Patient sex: M
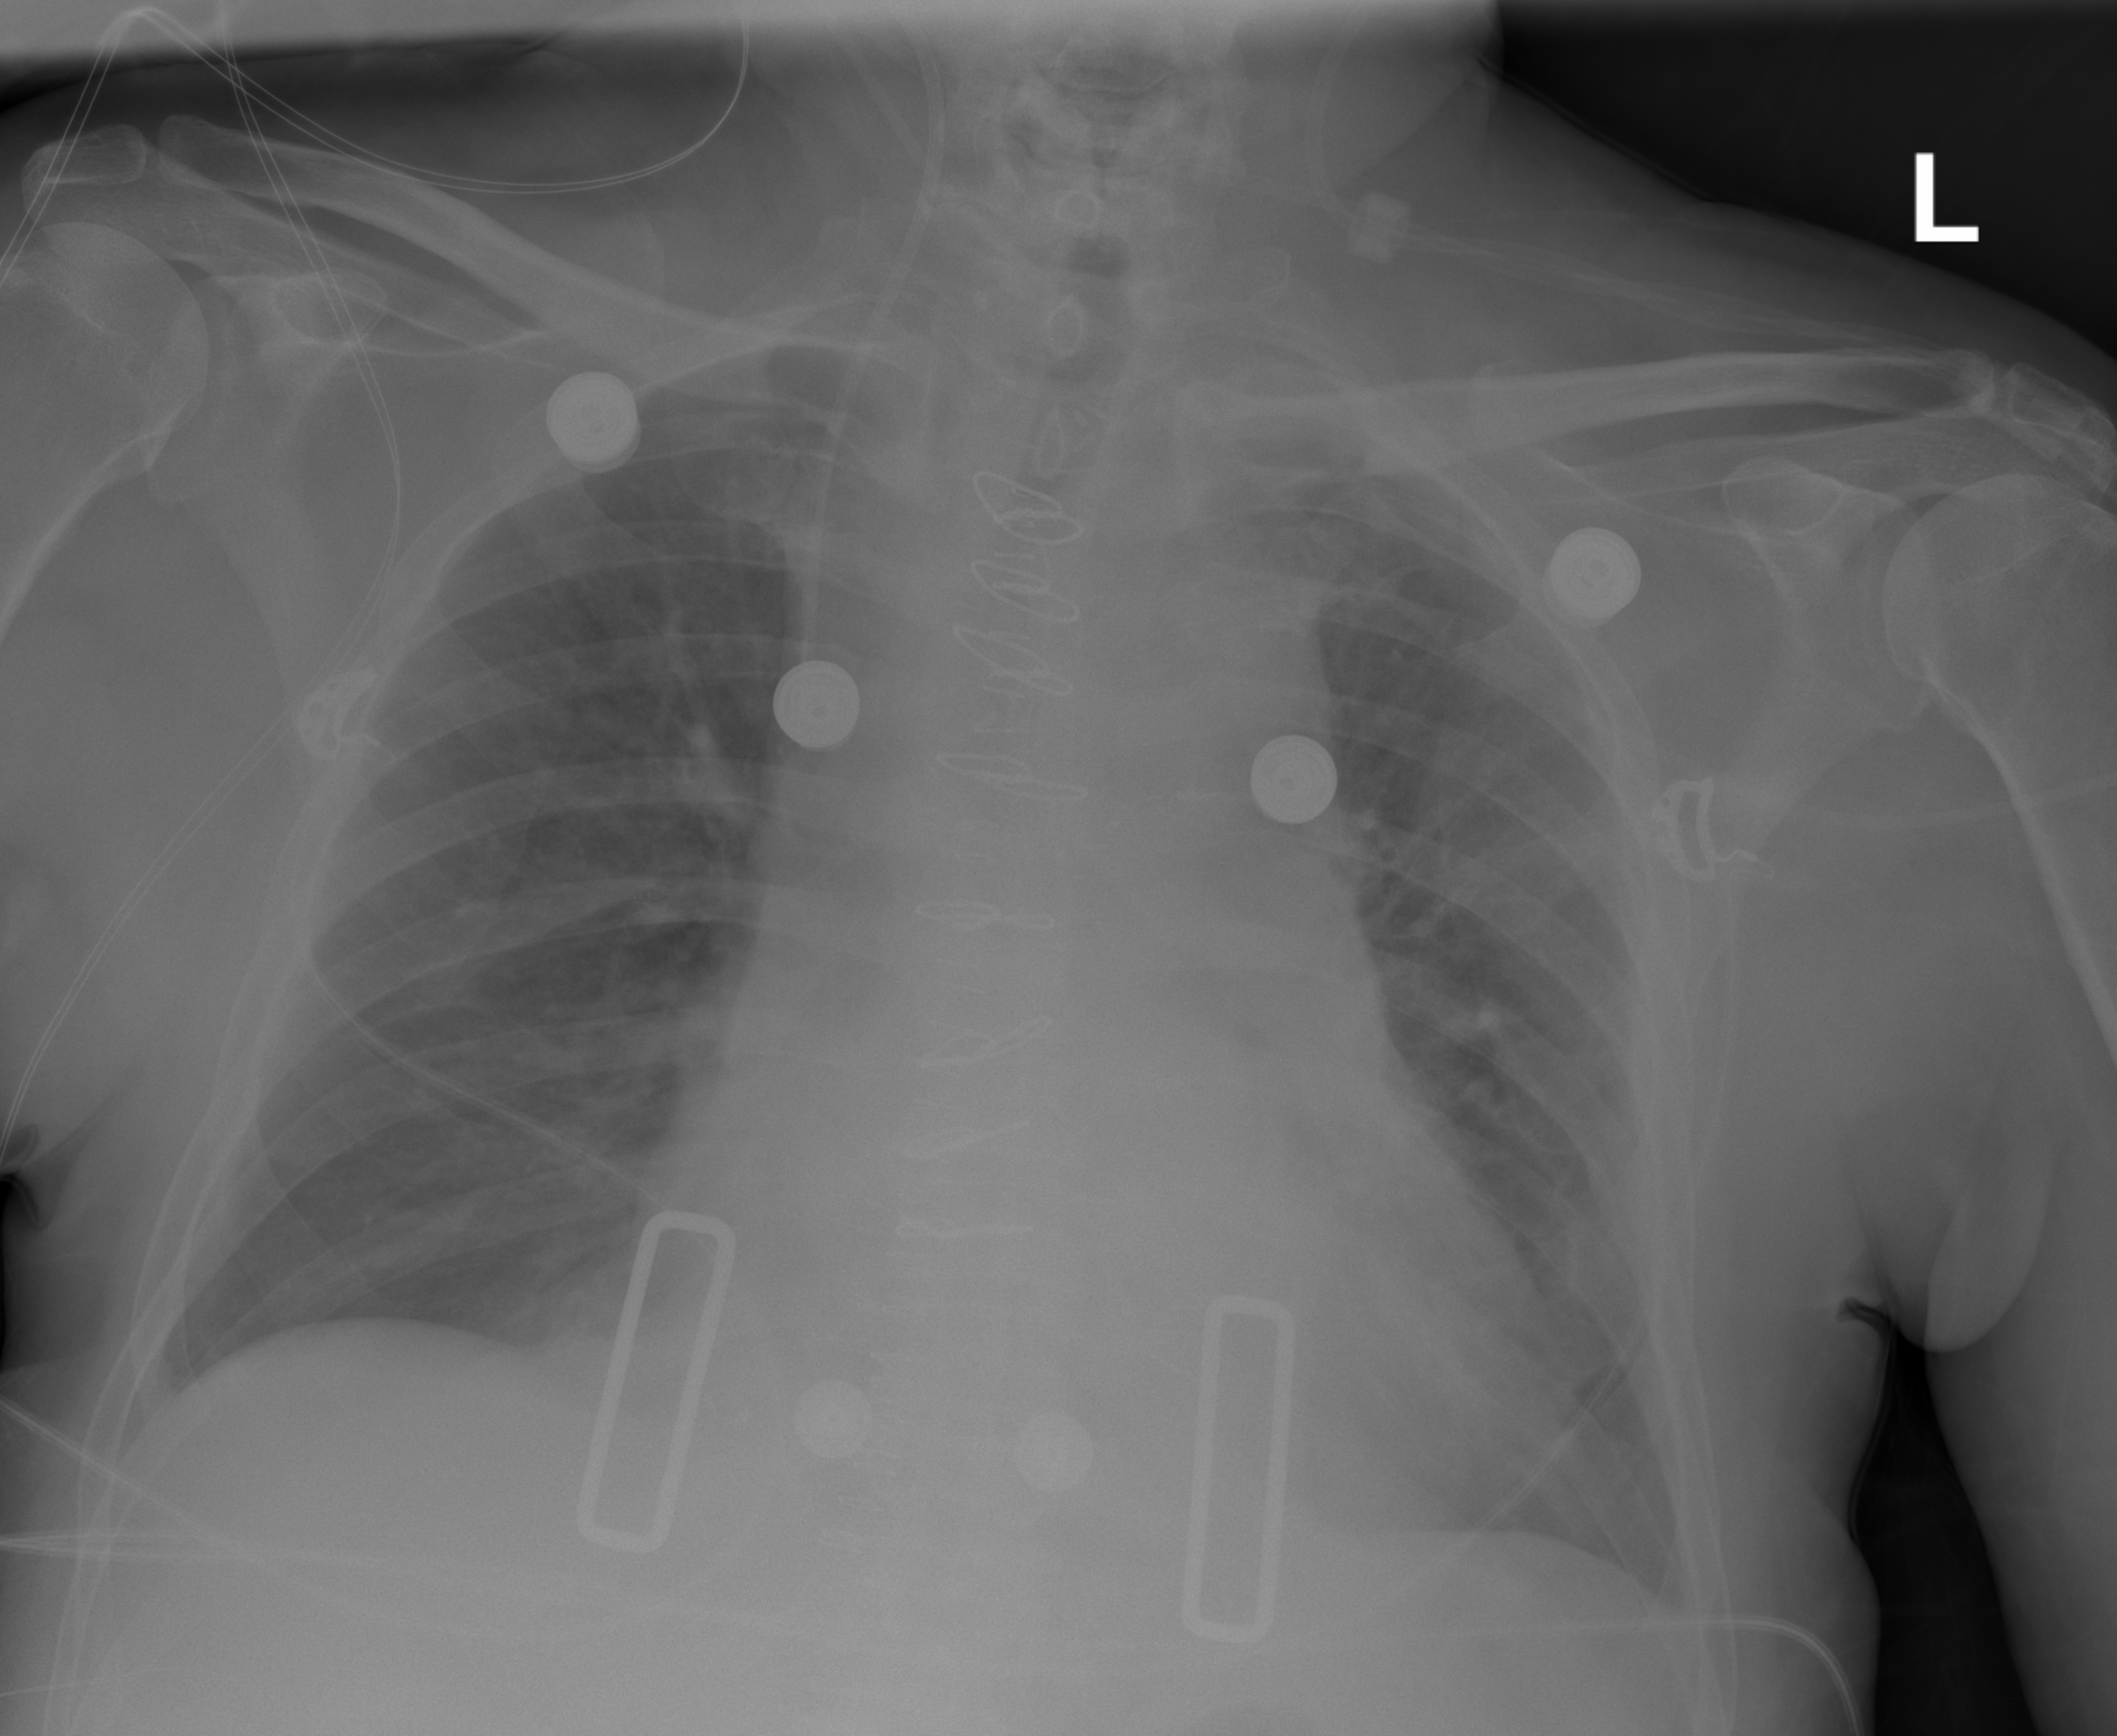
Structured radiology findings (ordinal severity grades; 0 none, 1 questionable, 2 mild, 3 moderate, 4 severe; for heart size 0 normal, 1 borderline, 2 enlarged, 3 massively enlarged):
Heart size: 2
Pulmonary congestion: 2
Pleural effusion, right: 0
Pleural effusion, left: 0
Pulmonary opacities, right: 0
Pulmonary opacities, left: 0
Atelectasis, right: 0
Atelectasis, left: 0